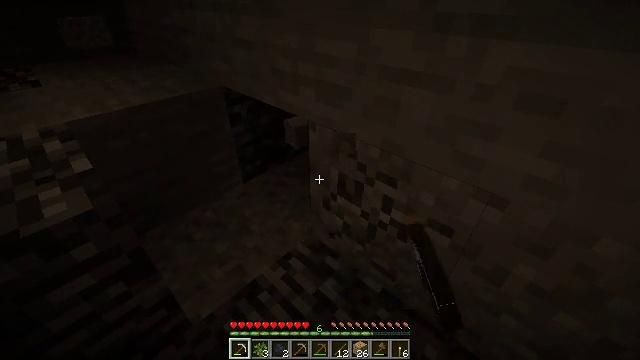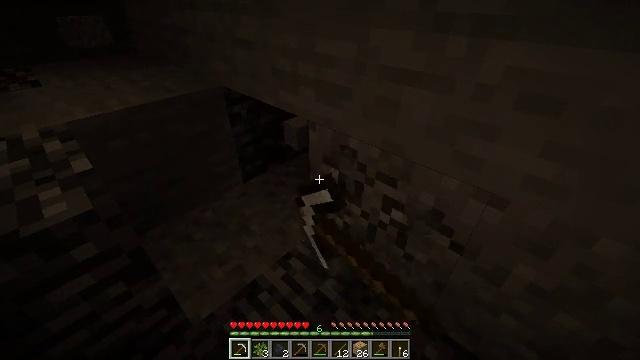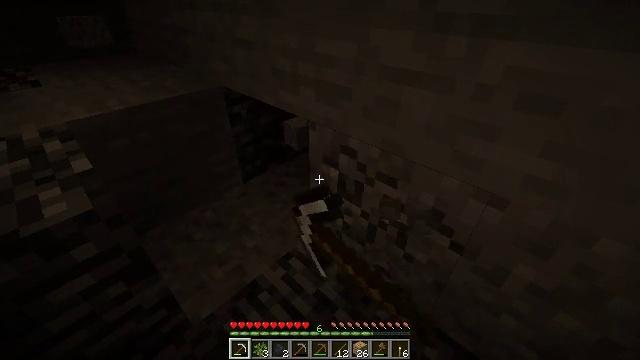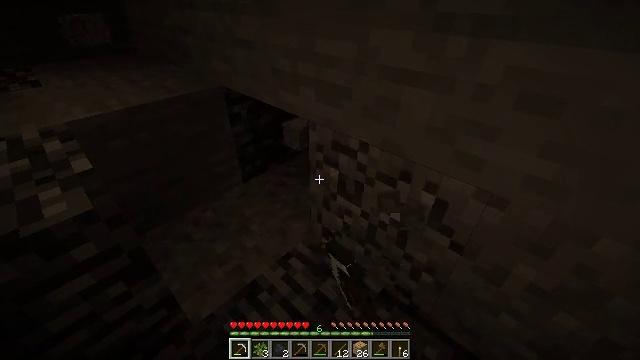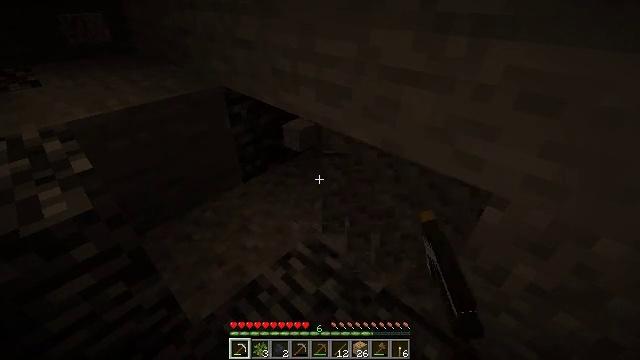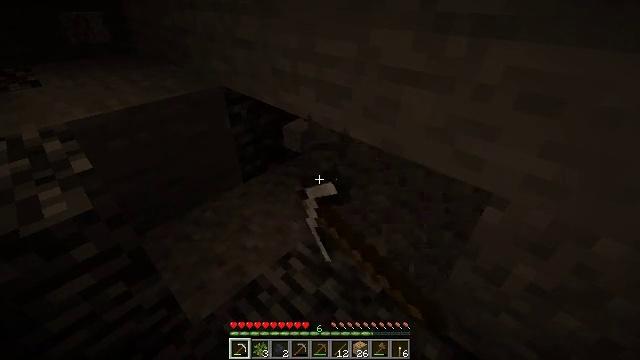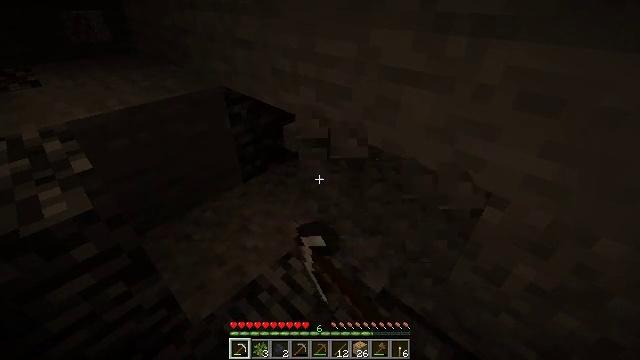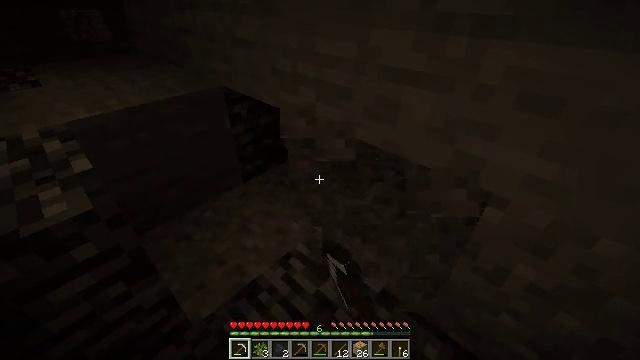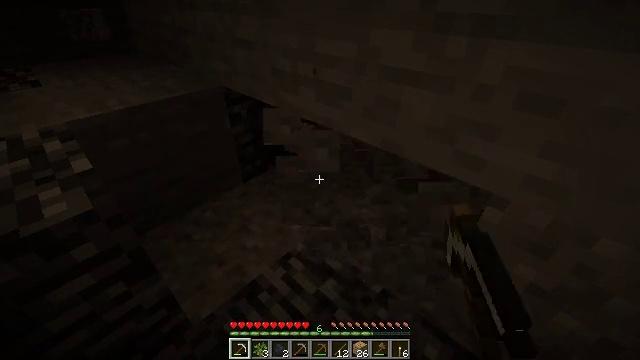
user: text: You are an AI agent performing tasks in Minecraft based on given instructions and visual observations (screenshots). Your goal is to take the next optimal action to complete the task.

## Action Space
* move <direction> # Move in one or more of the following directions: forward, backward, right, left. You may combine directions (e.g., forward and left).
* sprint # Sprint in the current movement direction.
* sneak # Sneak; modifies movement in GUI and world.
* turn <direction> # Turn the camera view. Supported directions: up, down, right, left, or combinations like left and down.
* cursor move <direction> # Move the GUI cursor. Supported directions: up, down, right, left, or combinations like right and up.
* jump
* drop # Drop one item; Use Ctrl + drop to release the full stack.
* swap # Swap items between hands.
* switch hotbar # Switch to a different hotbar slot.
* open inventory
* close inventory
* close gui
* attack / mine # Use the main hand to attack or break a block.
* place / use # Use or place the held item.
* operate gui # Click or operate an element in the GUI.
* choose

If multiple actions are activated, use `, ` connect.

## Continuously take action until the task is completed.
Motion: motion action
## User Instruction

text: Collect gravel for your inventory.
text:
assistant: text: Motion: attack / mine
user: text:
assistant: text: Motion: attack / mine
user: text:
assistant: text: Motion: attack / mine
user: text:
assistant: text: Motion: attack / mine
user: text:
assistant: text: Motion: attack / mine
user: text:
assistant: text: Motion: attack / mine
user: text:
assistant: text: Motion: attack / mine
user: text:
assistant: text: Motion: attack / mine
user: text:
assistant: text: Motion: attack / mine